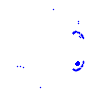
Particle: kaon